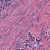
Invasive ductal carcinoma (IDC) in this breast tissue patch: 1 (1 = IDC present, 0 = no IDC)